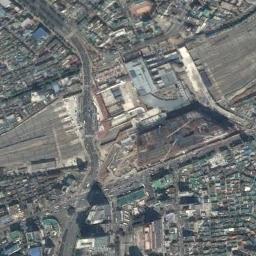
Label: railway_station